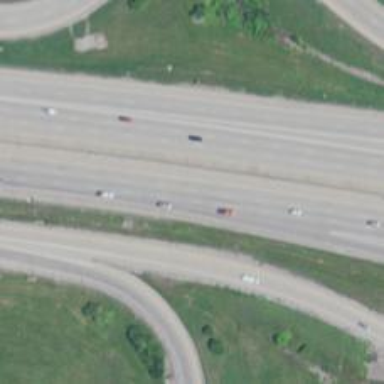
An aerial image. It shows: Motorway.